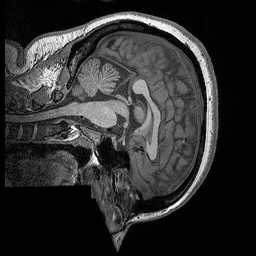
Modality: T1w
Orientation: sagittal
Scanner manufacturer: siemens
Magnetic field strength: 3 T
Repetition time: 2.3 s
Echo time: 0.00298 s